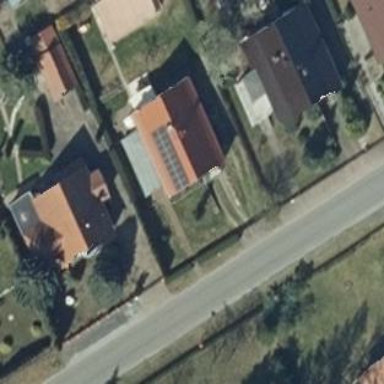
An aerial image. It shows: Black-roofed house with flat roof shape.